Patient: sex F, age 67
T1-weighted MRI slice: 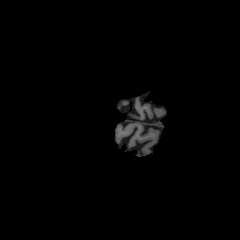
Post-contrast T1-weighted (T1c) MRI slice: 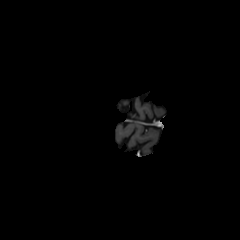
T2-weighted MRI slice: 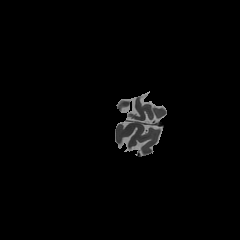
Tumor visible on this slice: no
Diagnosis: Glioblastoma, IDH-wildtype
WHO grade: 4